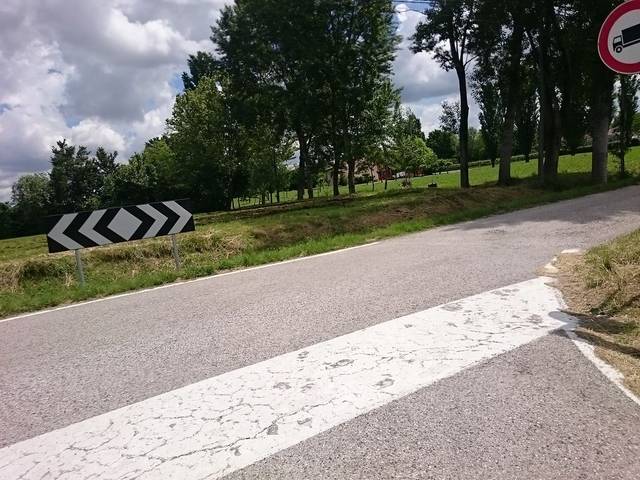
Region: Italy
Coordinates: 45.524, 11.775